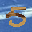
Label: 5